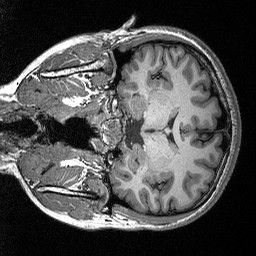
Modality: T1w
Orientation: coronal
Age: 22
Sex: female
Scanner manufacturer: siemens
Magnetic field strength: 3 T
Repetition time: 2.53 s
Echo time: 0.00309 s